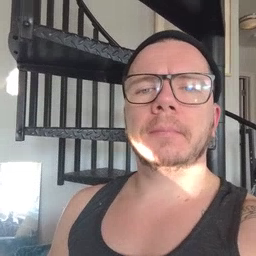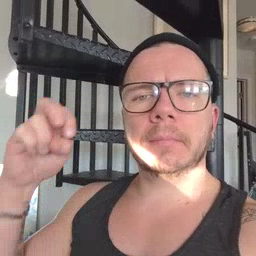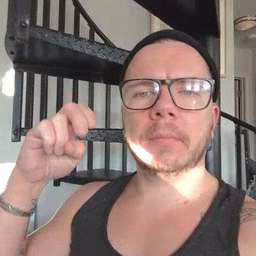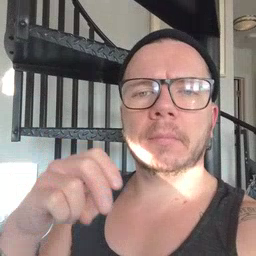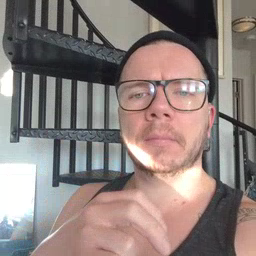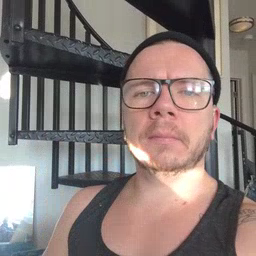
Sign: stairs